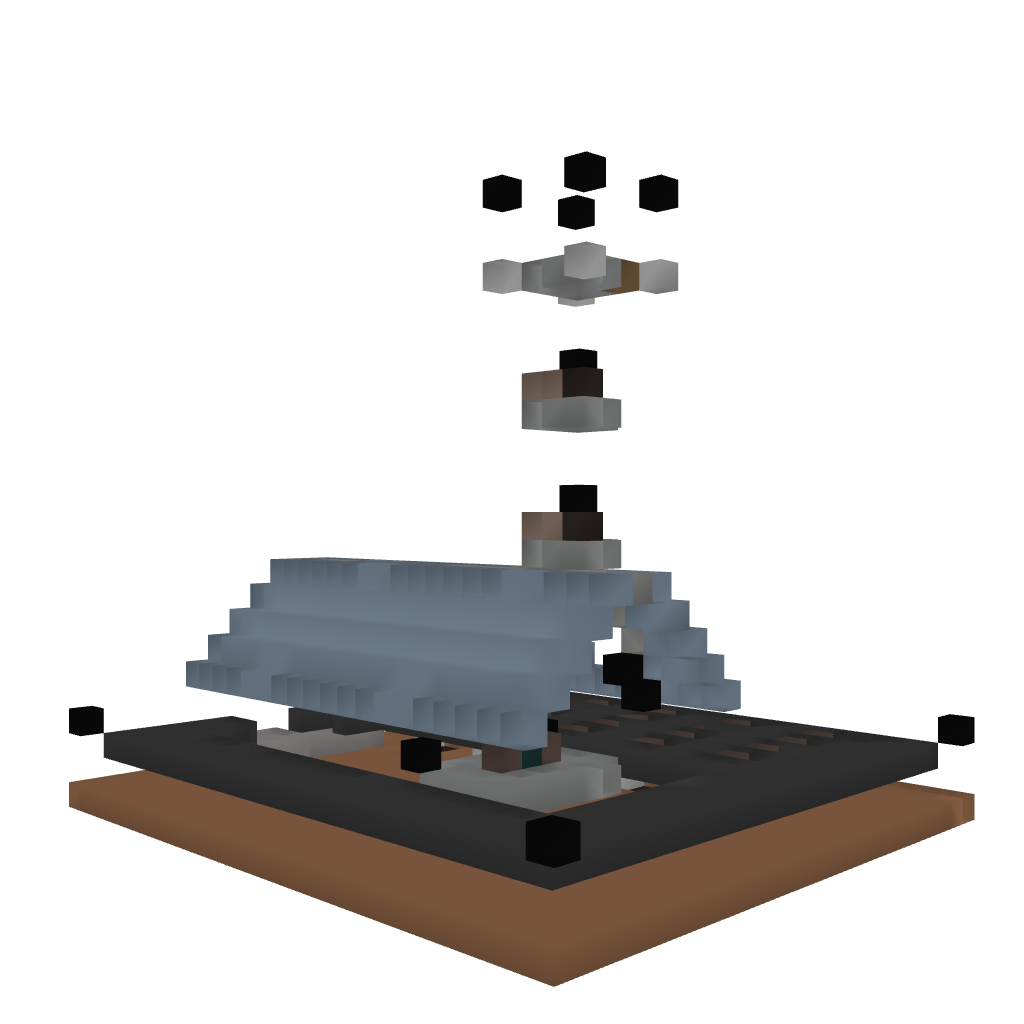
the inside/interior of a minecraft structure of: Church with Cemetery